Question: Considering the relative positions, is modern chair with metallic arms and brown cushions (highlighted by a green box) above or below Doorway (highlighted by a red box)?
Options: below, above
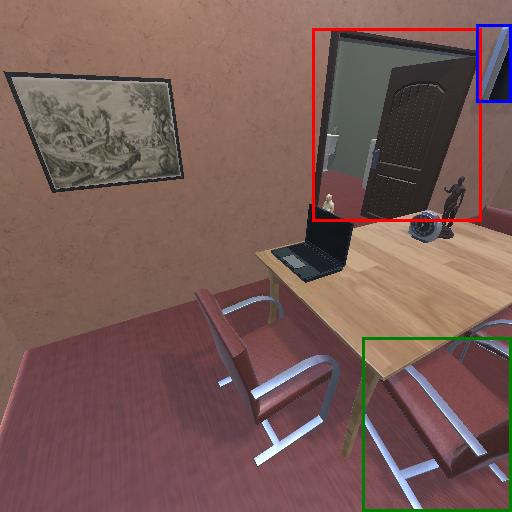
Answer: below